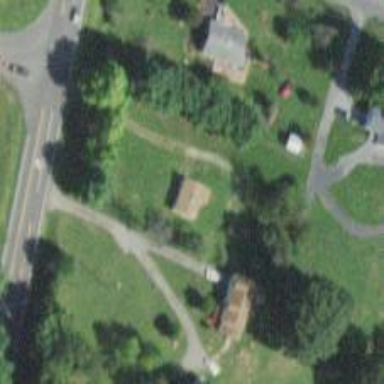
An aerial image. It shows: Driveway.